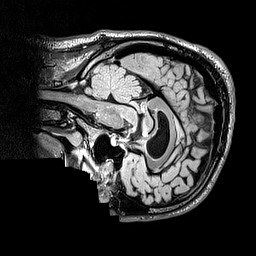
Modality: FLAIR
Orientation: sagittal
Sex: male
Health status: ill
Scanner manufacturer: siemens
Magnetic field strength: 3 T
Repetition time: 5 s
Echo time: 0.388 s